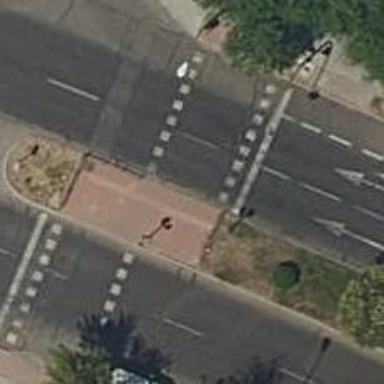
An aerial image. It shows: Kerb barrier.